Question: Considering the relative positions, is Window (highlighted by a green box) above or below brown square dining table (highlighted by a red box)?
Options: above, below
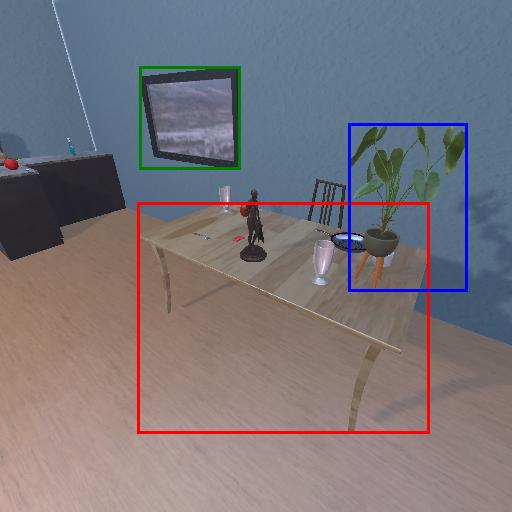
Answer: above